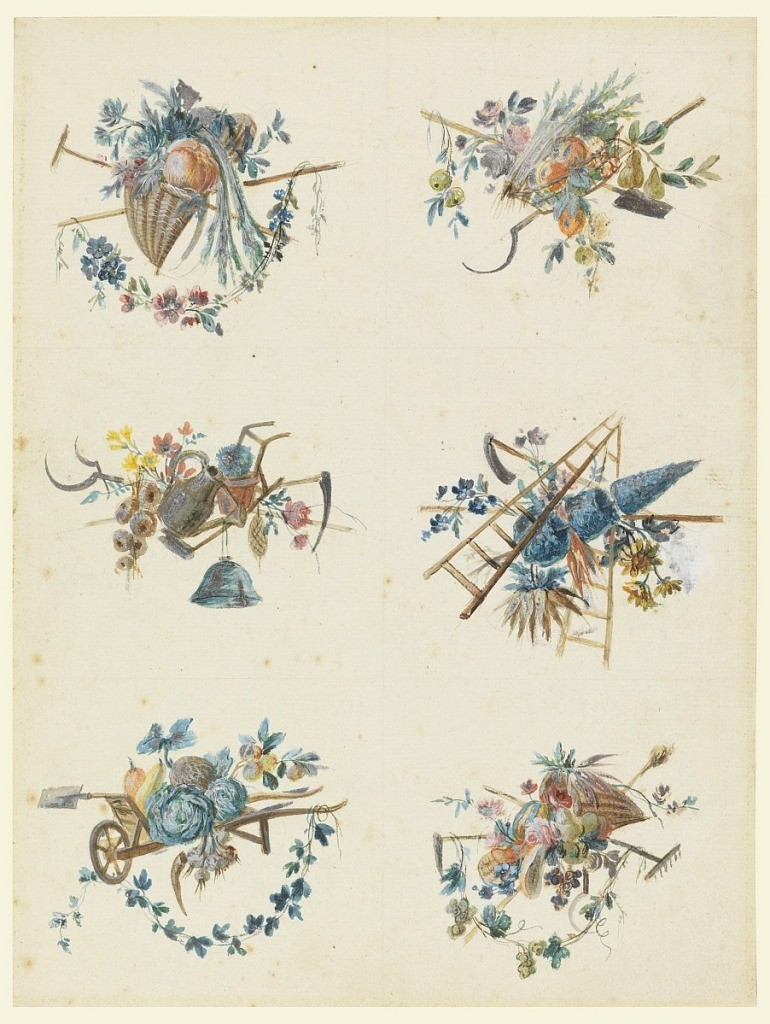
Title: Six Trophies with the Attributes of Gardening
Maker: Pierre Ranson, French, 1736–1786
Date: ca. 1780
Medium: Graphite, pen and ink, brush and gouache on paper
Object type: Drawing
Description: Two columns of six gardening trophies. Upper left: cornucopia filled with plants and a pumpkin, a crossed pick and hoe; upper right: a basket filled with plants and fruit, with crossed scythe and shovel; center left: a water jug, hoe, scythes, planter and flowers; center right: a triangular tree, wild flowers, scythe, ladders; lower left: wheelbarrow holding vegetables including turnips, squash and cabbages; lower right: a cornucopia filled with fruits and flowers, a crossed rake and scythe.